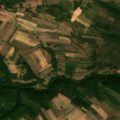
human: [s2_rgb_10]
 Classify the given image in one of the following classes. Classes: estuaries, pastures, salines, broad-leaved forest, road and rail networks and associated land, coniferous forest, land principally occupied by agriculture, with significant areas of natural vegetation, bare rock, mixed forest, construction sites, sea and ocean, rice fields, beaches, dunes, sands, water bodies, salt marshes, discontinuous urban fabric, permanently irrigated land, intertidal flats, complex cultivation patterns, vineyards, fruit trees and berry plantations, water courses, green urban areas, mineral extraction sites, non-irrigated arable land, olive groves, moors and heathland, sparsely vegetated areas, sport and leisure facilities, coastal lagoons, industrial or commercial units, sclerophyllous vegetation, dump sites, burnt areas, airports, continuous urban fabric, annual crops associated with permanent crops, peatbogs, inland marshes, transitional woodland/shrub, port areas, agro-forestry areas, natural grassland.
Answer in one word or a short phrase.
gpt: complex cultivation patterns, land principally occupied by agriculture, with significant areas of natural vegetation, broad-leaved forest, transitional woodland/shrub